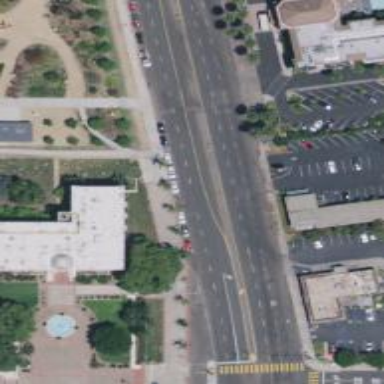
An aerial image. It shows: Primary highway with separate asphalt sidewalk.